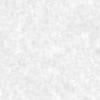
Label: no_change